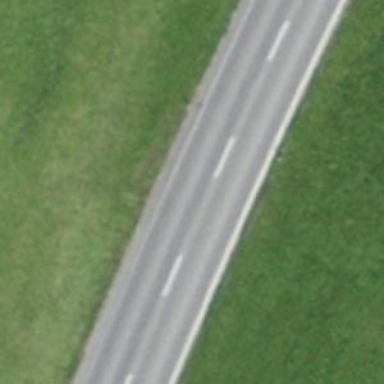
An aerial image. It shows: Secondary road with asphalt surface.